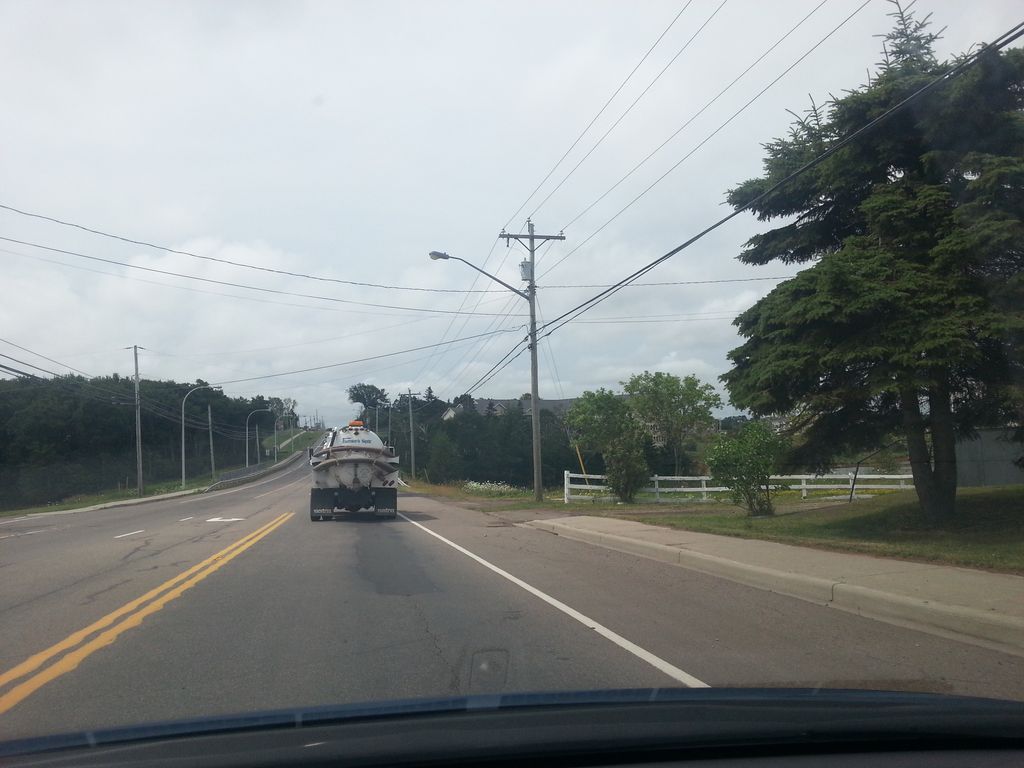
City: charlottetown